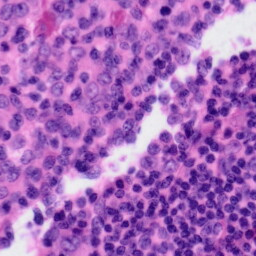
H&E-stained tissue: Tonsil